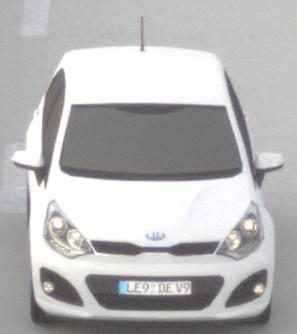
Make: KIA
Model: Rio 1.2
Detailed model: Rio (UB)
Model produced from: 2011/09
Model produced until: 2015/01
Doors: 3
Color: white
Road condition: dry road
Daytime: sunrise or sunset
Contrast: low contrast